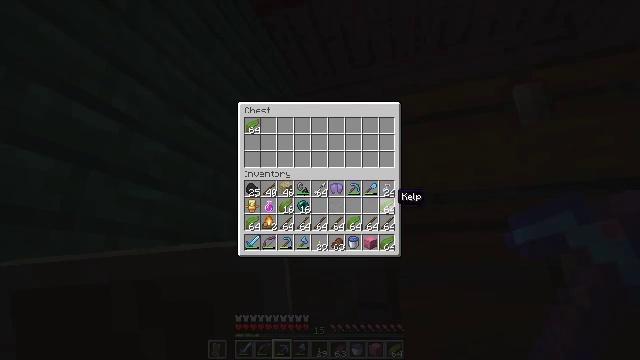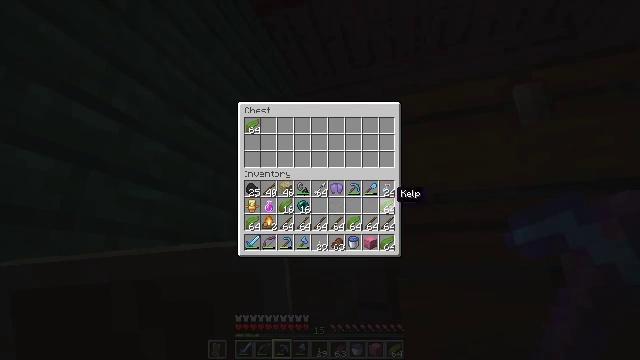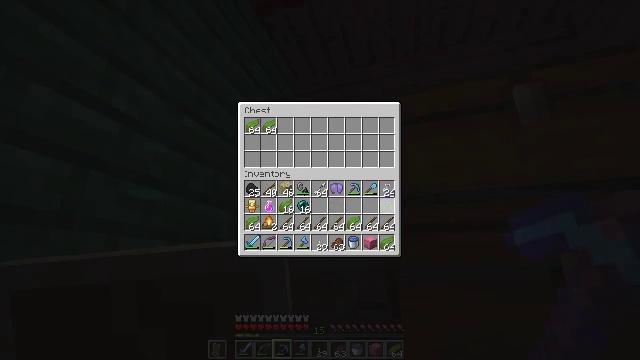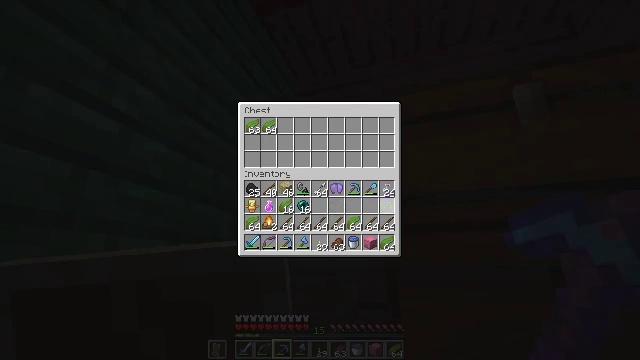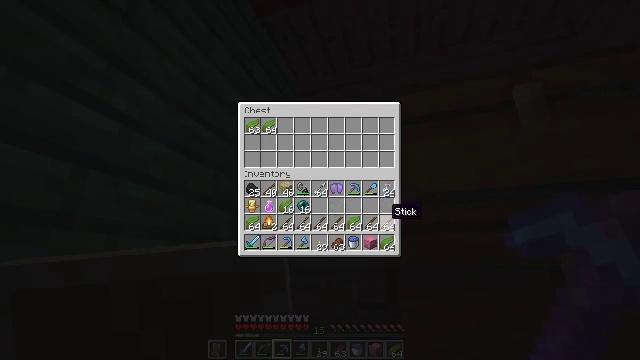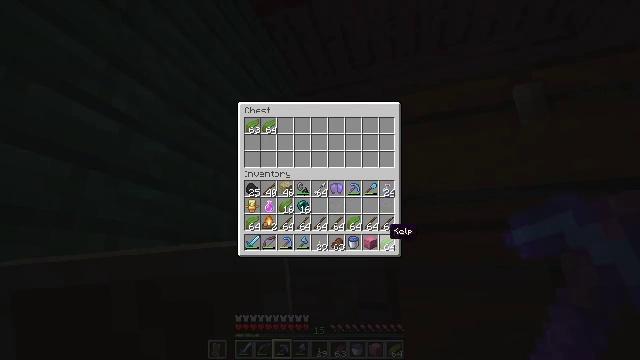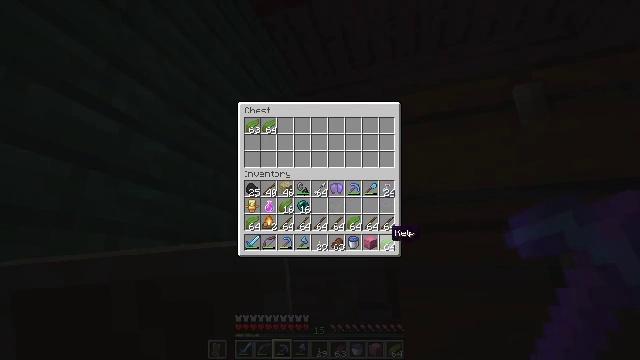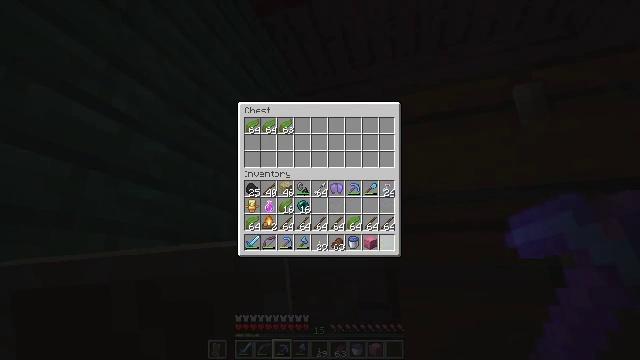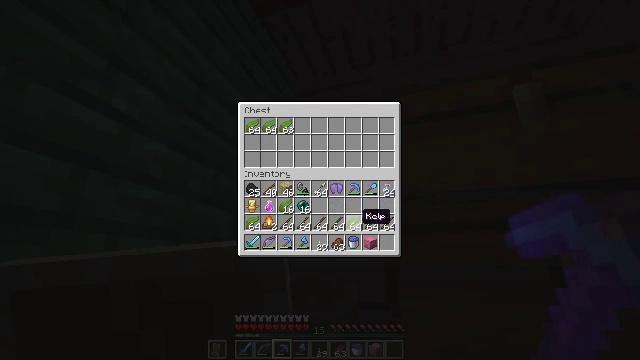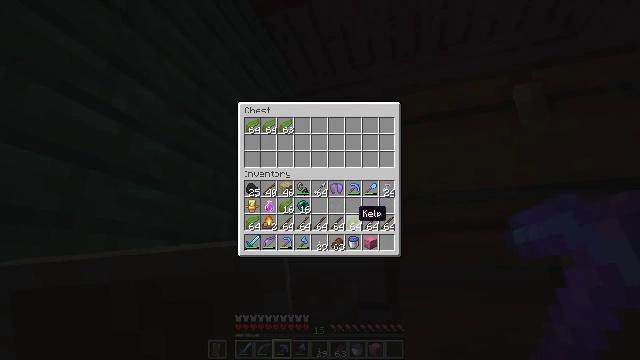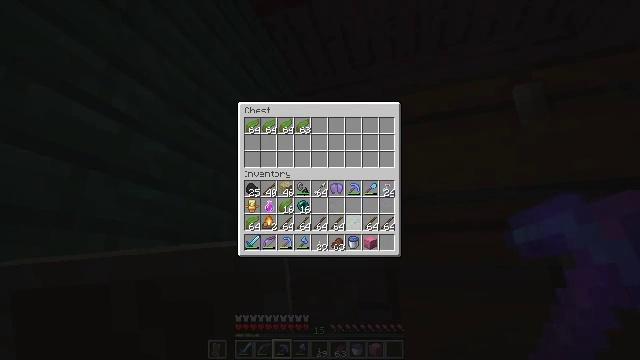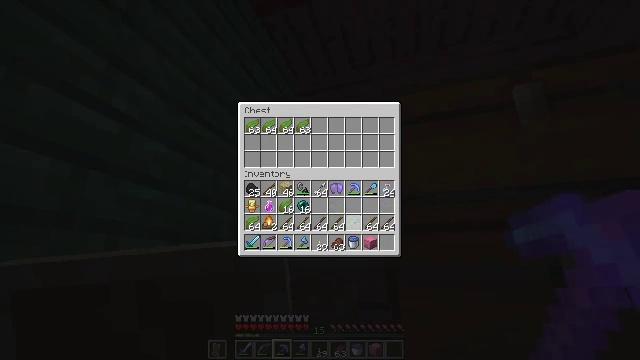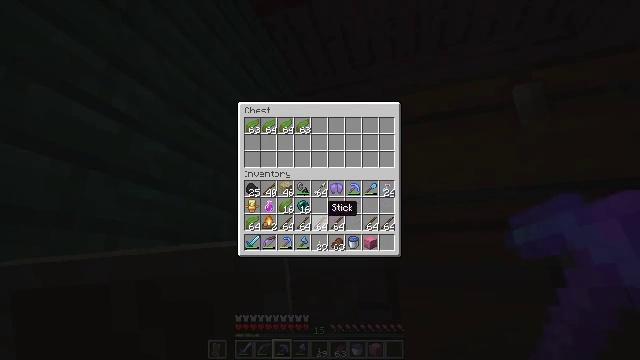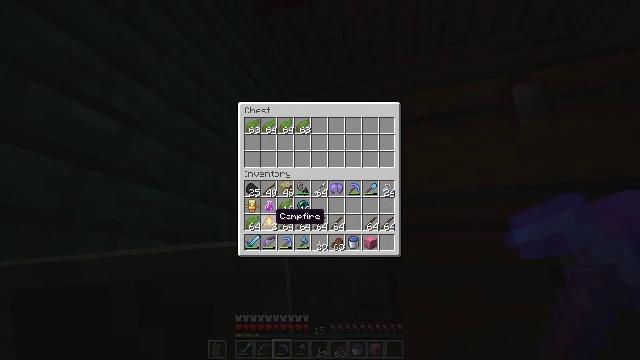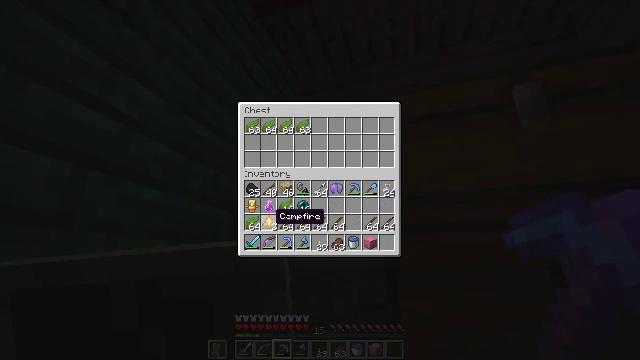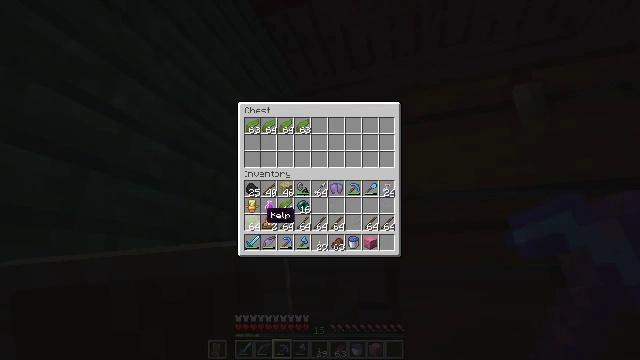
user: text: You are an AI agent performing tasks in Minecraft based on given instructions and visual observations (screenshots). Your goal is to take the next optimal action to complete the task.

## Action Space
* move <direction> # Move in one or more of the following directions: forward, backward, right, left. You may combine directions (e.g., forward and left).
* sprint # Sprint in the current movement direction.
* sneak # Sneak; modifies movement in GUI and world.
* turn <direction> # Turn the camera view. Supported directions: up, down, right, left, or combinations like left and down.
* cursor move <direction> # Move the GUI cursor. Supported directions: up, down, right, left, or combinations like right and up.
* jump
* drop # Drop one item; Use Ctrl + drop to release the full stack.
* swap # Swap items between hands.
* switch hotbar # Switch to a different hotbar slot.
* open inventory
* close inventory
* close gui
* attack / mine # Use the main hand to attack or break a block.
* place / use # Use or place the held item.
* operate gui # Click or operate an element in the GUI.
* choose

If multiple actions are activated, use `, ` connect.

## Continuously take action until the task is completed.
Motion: motion action
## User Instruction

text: Gather crimson planks for building.
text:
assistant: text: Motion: sneak
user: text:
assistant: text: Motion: sneak, operate gui
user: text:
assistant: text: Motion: sneak, operate gui
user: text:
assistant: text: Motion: sneak, cursor move down
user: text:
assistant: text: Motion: sneak, cursor move down
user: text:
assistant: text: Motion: sneak
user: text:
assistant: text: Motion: sneak, operate gui
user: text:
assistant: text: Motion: sneak, cursor move left and up
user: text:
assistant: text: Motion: sneak
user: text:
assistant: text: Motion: sneak, operate gui
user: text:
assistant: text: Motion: sneak, operate gui
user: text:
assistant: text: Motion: sneak, cursor move left
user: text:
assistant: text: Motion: sneak, cursor move left and down
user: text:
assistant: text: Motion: sneak
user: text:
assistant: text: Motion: sneak, cursor move left
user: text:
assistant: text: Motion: sneak
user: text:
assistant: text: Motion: sneak, operate gui
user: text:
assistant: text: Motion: sneak, cursor move right and up
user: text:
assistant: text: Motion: sneak, cursor move right
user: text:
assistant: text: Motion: sneak, operate gui
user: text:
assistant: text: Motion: sneak, operate gui
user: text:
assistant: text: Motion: sneak
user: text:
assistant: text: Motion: cursor move down
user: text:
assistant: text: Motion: turn down, close gui
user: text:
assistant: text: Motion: turn right and down
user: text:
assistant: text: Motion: move back, turn right and down
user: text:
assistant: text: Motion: move back
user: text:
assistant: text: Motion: turn left and down
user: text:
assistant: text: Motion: turn left and down
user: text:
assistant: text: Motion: turn left and down